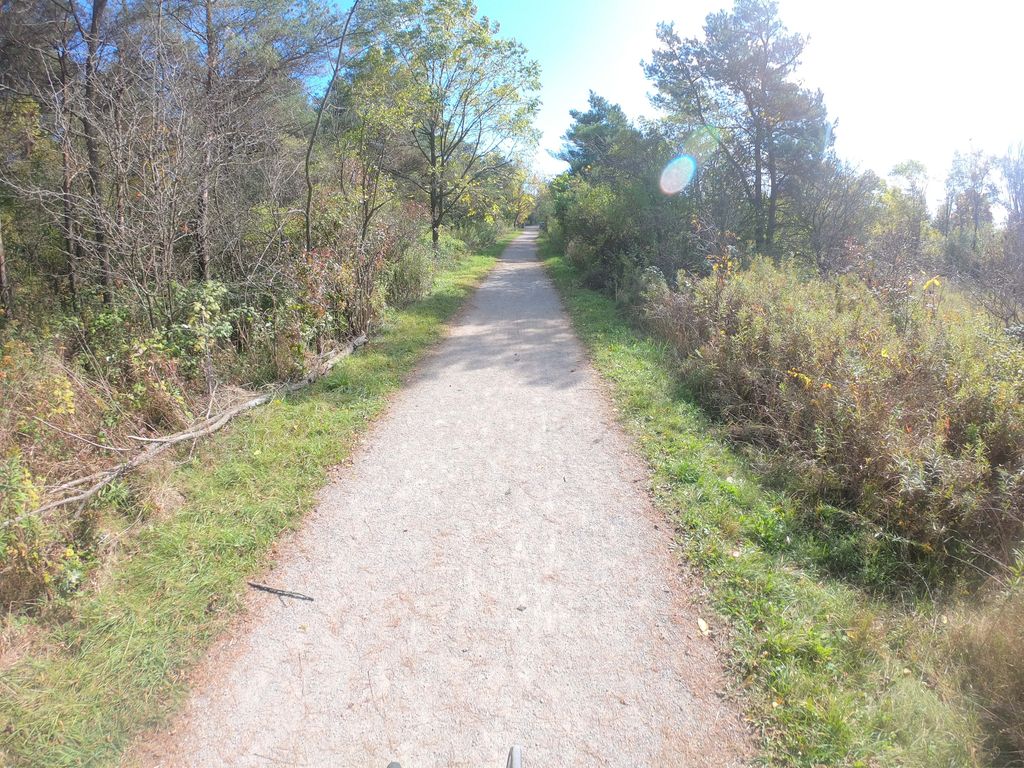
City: kitchener-waterloo